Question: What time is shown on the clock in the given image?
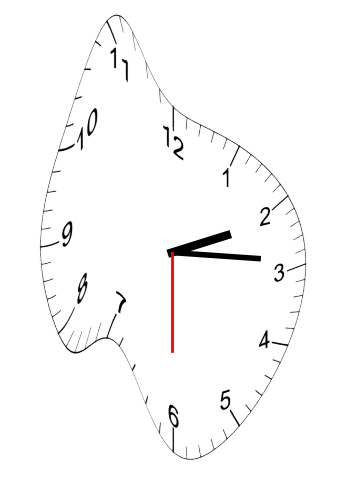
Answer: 02:14:30